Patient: sex M, age 43
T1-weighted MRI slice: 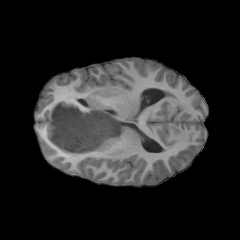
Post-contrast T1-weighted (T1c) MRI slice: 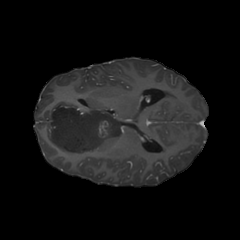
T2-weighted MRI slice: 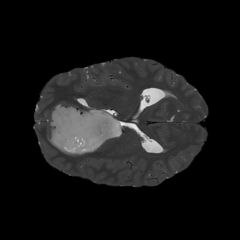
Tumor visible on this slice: yes
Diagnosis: Astrocytoma, IDH-mutant
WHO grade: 4